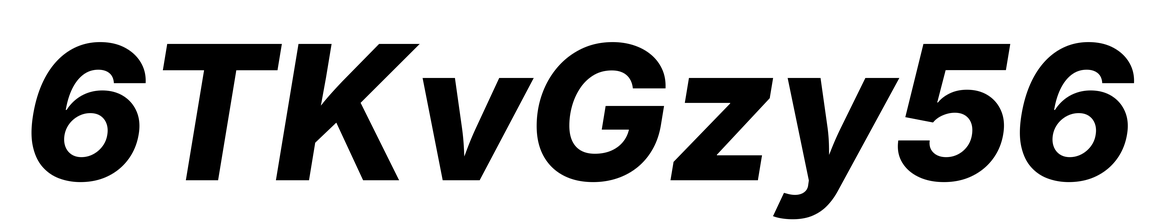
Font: Inter-Italic_ExtraBold_Italic